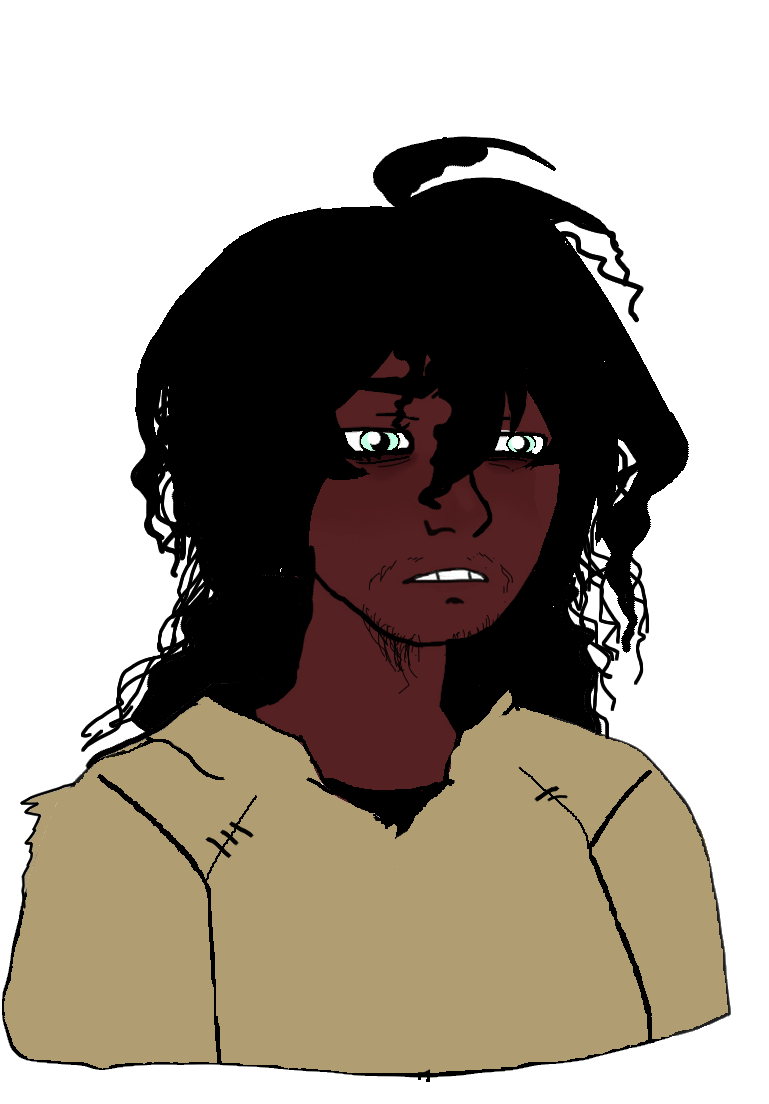
Label: 5_Twinkjak